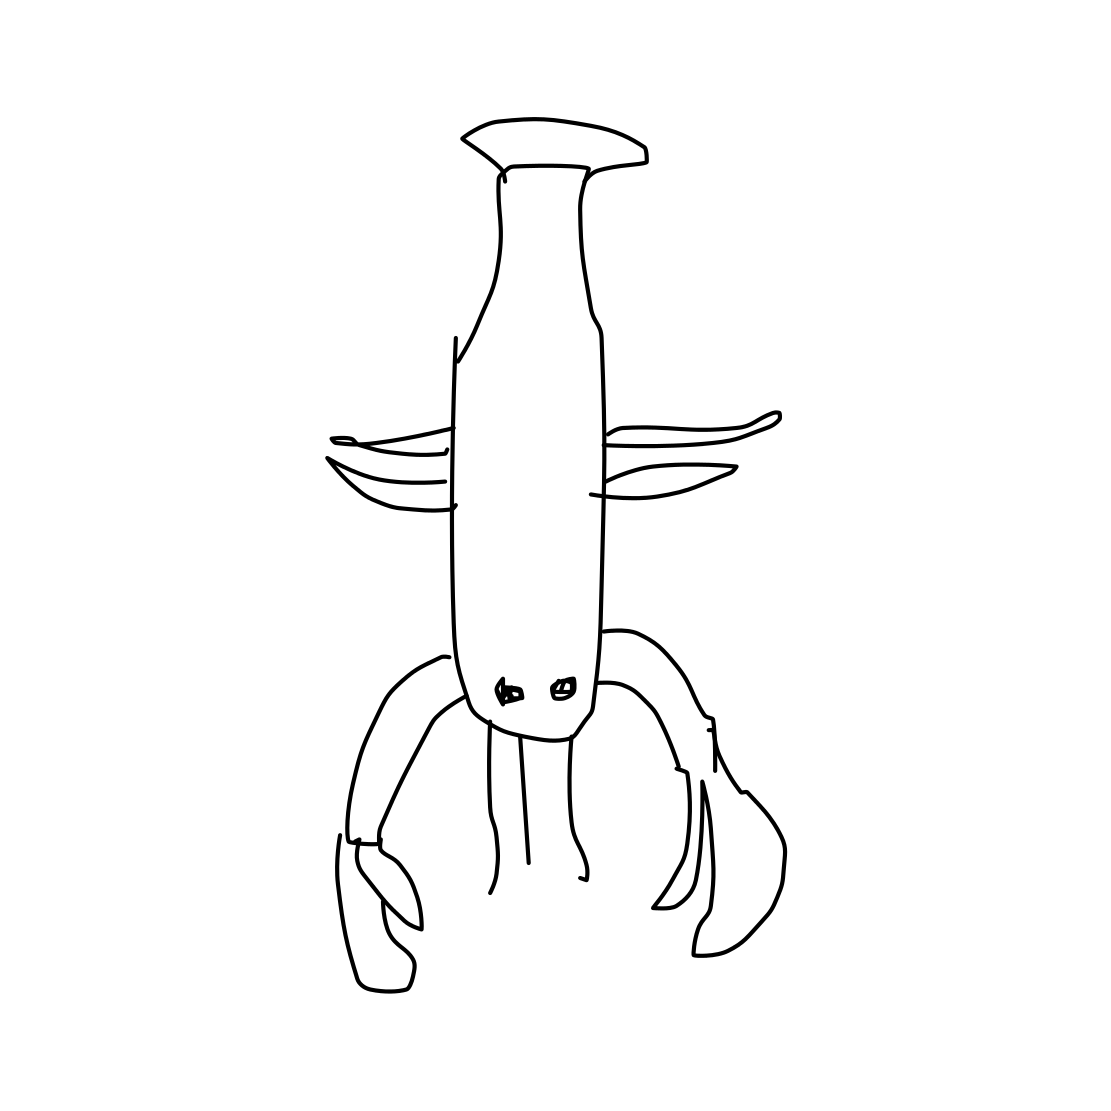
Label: lobster